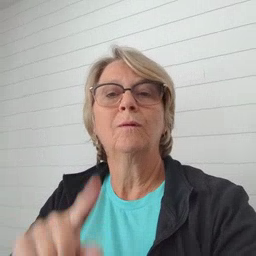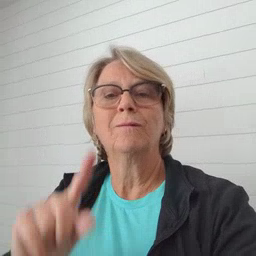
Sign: go